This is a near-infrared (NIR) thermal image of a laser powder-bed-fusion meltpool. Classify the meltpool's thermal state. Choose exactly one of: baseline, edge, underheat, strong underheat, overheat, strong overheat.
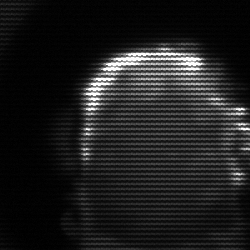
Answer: baseline